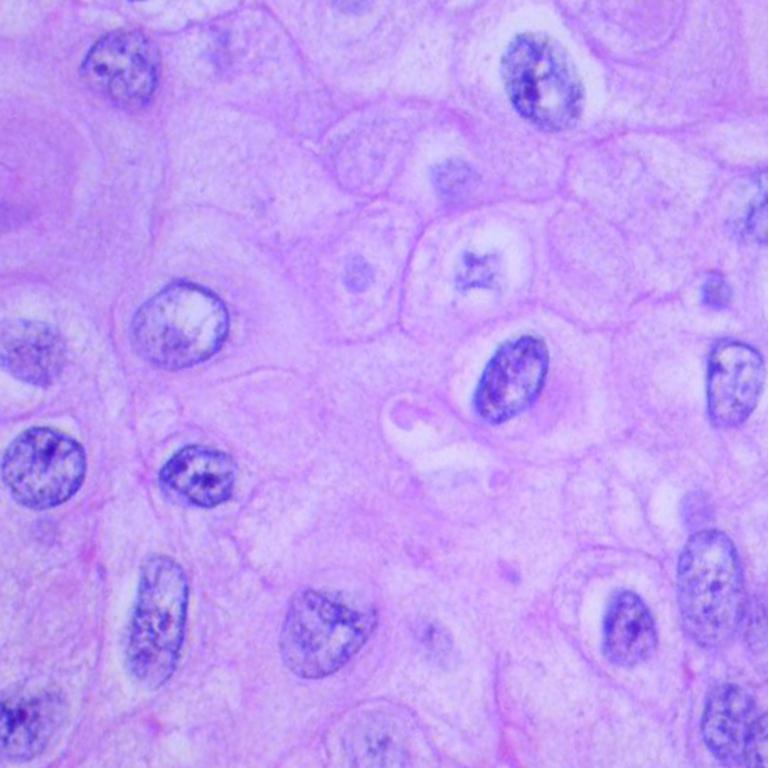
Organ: lung
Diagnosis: squamous carcinomas